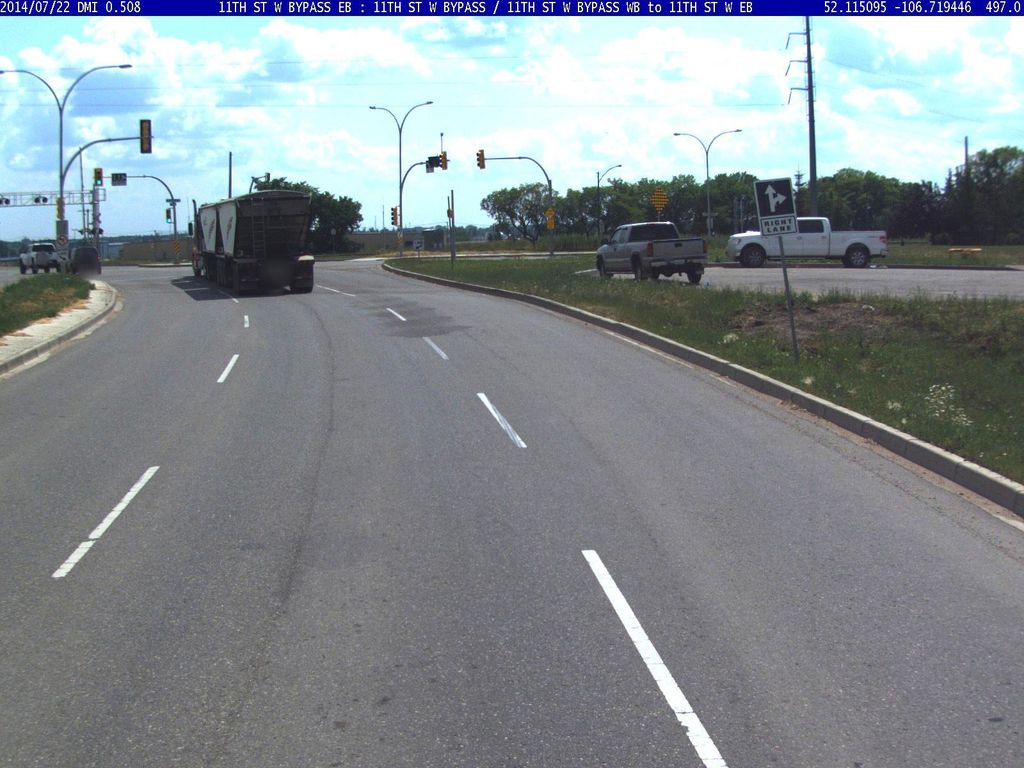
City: saskatoon